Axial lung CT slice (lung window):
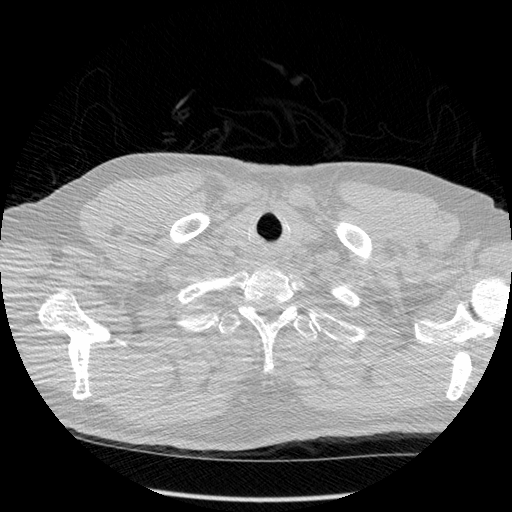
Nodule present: no